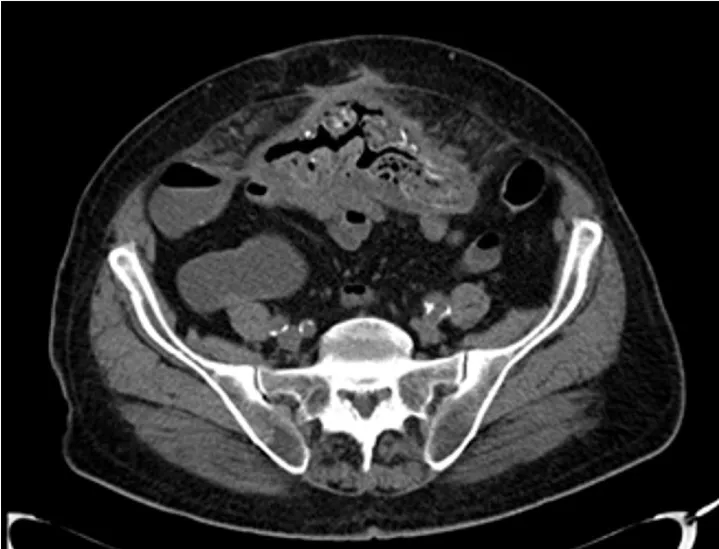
Preoperative CT scan demonstrating small bowel loops adherent to the mesh.
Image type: radiology (ct)